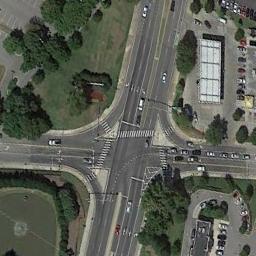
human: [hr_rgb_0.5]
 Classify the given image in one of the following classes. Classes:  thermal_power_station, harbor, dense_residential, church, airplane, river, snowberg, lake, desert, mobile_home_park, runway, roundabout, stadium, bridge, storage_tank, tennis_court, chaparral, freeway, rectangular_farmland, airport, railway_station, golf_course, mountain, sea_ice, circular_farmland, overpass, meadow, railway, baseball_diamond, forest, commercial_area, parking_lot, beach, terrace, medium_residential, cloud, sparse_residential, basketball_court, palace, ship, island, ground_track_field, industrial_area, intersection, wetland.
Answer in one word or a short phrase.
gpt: intersection